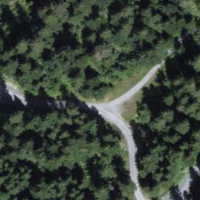
EUNIS habitat code: 43
Species observed at this site:
Neottia nidus-avis
Saponaria ocymoides
Petasites albus